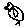
Label: bird